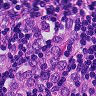
Metastatic tissue present: yes